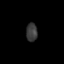
Tissue: skin
Cell type: Epithelial cells
Senescence score: 0.2144
Nuclear area (px): 200
Mean DAPI intensity: 58.09